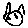
Label: cat